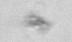
Label: detritus